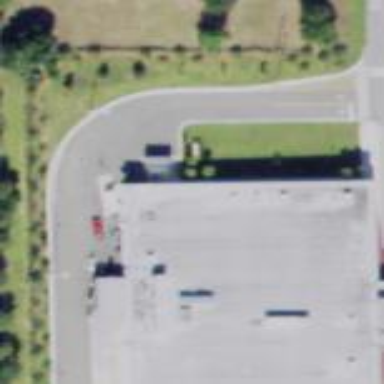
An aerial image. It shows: Supermarket building.